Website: home-depot
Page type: customer-info-address
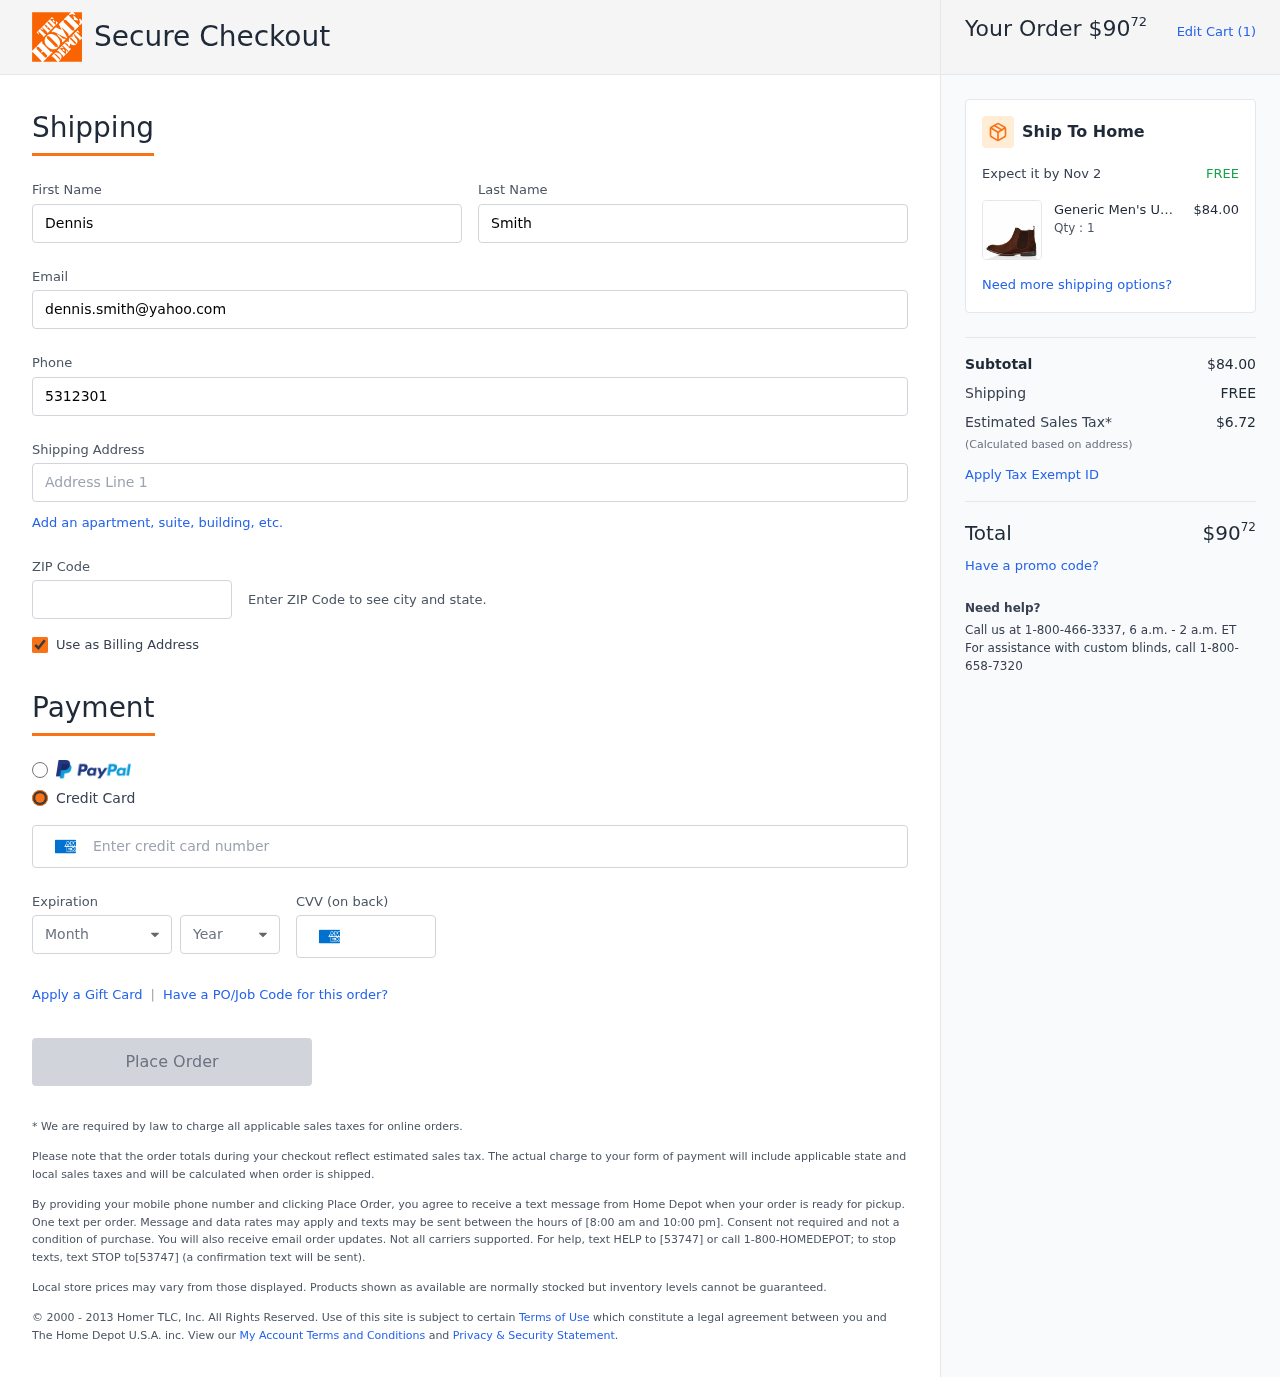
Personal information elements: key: PII_CARD_CVV
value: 3929
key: PII_CARD_EXPIRY_MONTH
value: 10
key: PII_CARD_EXPIRY_YEAR
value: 26
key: PII_CARD_NUMBER
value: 3472 7771 3360 879
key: PII_EMAIL
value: dennis.smith@yahoo.com
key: PII_FIRSTNAME
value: Dennis
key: PII_LASTNAME
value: Smith
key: PII_PHONE
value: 5312301470
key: PII_POSTCODE
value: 31896
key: PII_STREET
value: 9251 Washington Crossing
Product elements: key: PRODUCT1_BRAND
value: Generic
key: PRODUCT1_NAME
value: Men's Um1359 Chelsea Boots, Brown Chocolate, US:5
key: PRODUCT1_PRICE
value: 84
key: PRODUCT1_QUANTITY
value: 1
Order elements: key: ORDER_TOTAL
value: $9072
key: ORDER_NUM_ITEMS
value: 1
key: ORDER_DELIVERY_DATE
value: Nov 2
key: ORDER_SUBTOTAL
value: $84.00
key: ORDER_SHIPPING_COST
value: FREE
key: ORDER_TAX
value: $6.72